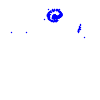
Particle: electron